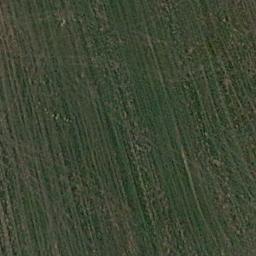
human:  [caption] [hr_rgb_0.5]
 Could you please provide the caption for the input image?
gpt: There are several yellow lines on the grass .

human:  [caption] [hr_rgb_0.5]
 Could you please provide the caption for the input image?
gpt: This meadow has a striped texture and some trails are also on the meadow .

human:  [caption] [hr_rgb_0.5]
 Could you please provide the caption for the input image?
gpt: A large strip of lush green grass .

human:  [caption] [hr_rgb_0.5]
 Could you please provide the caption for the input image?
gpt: The meadow is dense but uneven .

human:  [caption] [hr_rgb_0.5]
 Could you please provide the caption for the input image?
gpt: A dense green meadow with stripes .